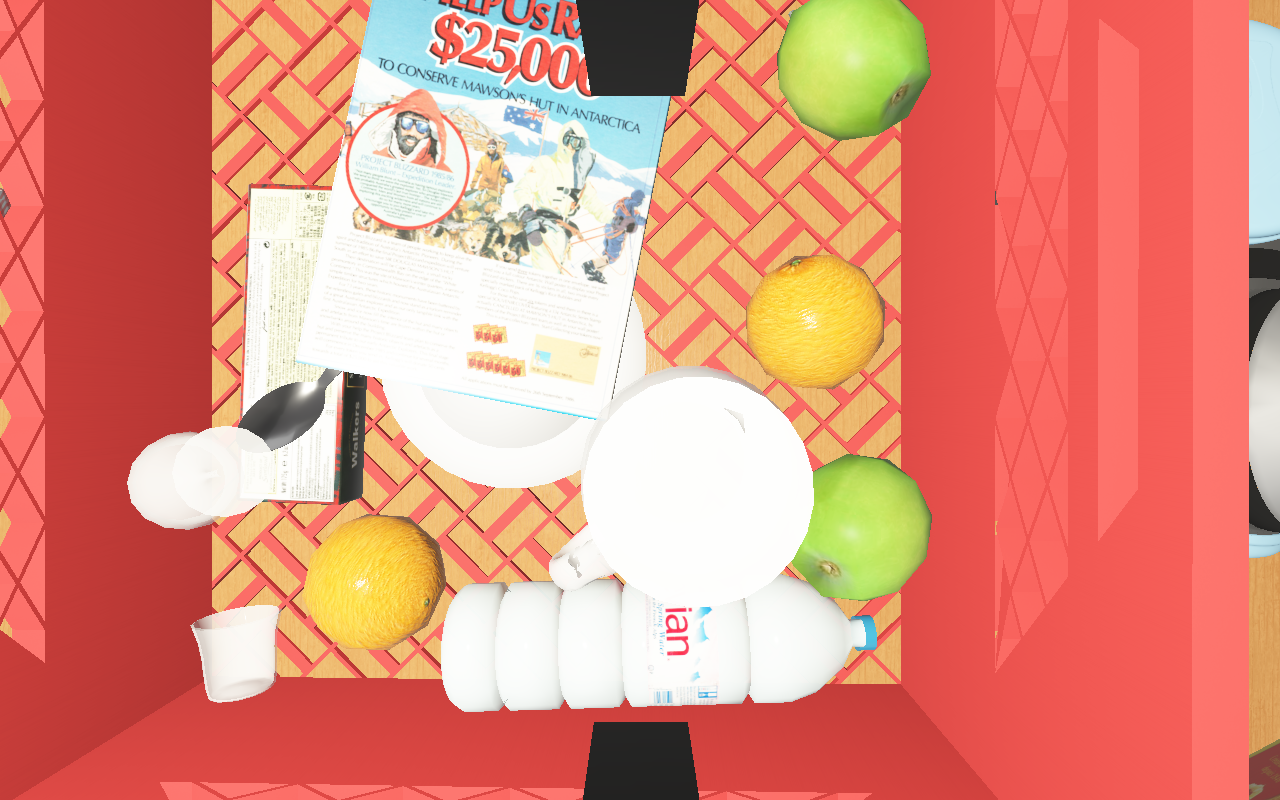
Objects in the scene:
carafe
apple
apple
orange
orange
spoon
plate
jam jar
cereal box
cereal box
biscuit box